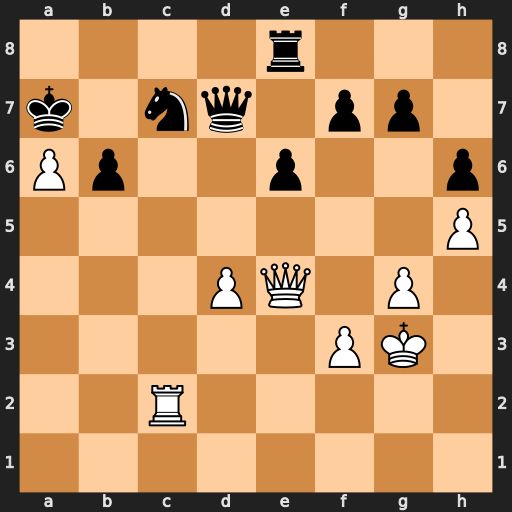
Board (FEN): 4r3/k1nq1pp1/Pp2p2p/7P/3PQ1P1/5PK1/2R5/8
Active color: w
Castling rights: -
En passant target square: -
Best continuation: Qb7#